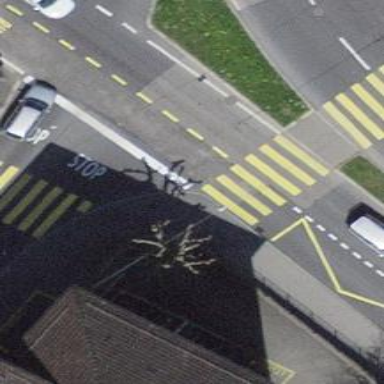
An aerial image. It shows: Kerb barrier.